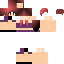
A female human skin with medium skin, wearing brown long hair dressed in a purple tshirt and black shorts, featuring a closed mouth.